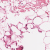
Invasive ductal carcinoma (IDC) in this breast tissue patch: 0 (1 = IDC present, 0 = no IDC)